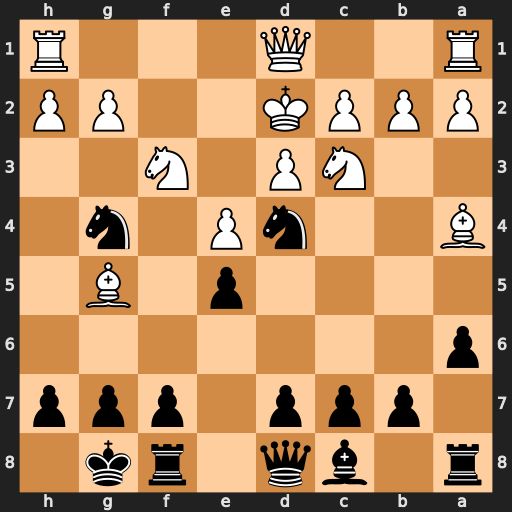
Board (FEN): r1bq1rk1/1ppp1ppp/p7/4p1B1/B2nP1n1/2NP1N2/PPPK2PP/R2Q3R
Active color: b
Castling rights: -
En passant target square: -
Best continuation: Nxf3+ Qxf3 Qxg5+